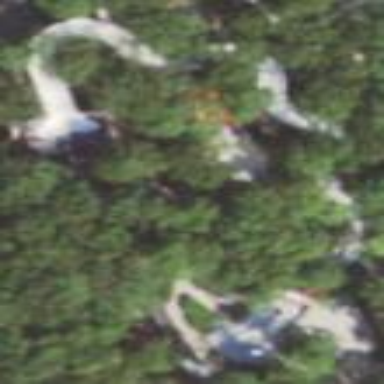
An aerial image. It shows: Water slide attraction.